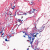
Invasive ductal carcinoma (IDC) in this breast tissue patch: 0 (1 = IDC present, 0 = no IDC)